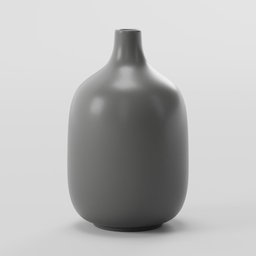
Label: decoration